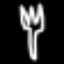
Label: fork